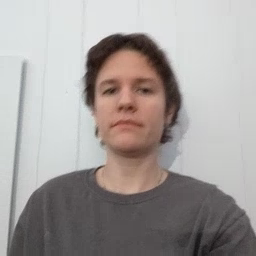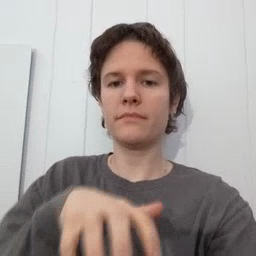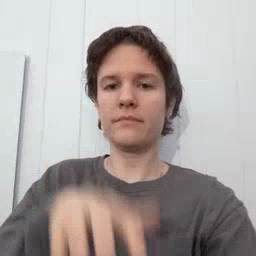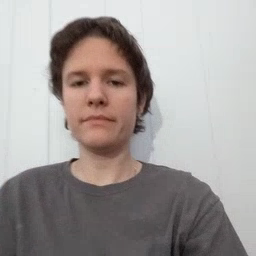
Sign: alligator